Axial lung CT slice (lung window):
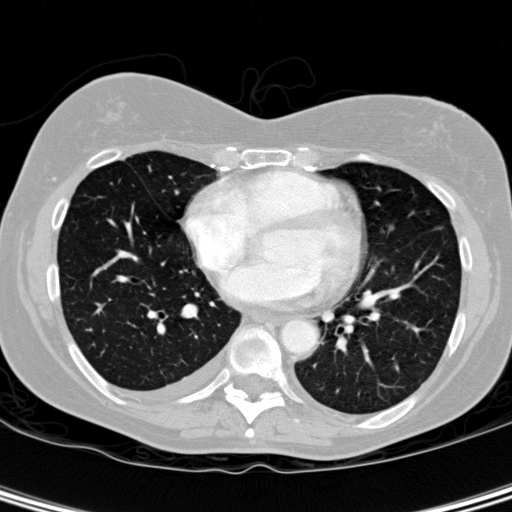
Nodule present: no